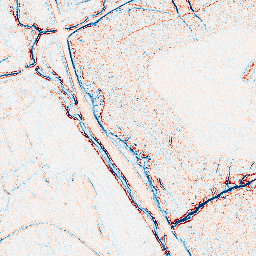
Category: edge_preserving
Decomposition family: bilateral
Decomposition parameters: d: 5
sigma_color: 100
sigma_space: 50
Upsampling method: bicubic_3x
Upsampling parameters: scale: 3
Upsampling scale: 3